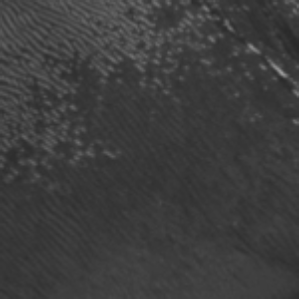
Label: frost